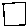
Label: square